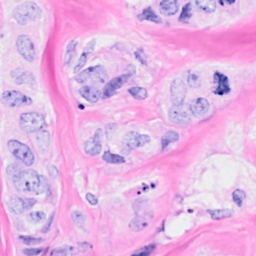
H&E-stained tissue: Breast